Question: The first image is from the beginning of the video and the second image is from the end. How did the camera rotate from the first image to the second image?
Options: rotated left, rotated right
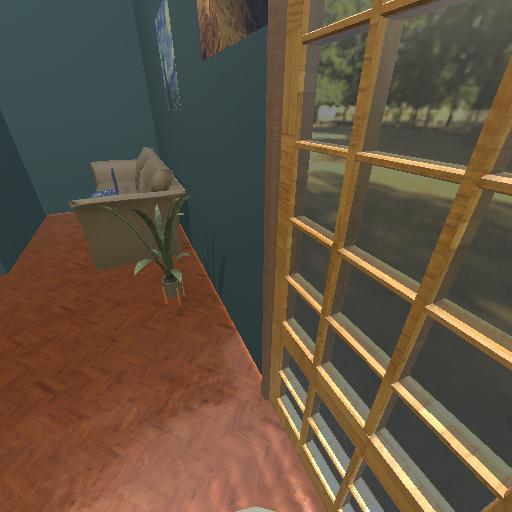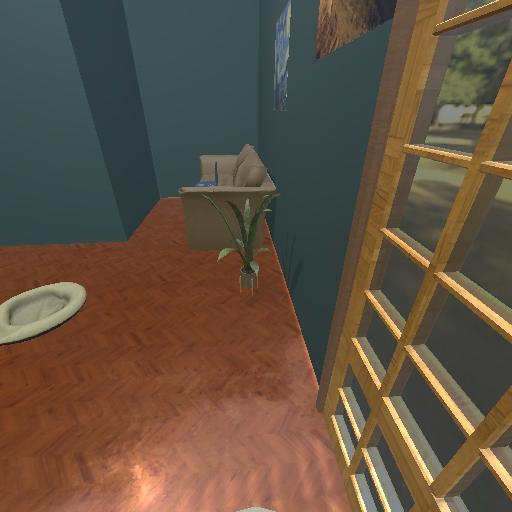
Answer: rotated left